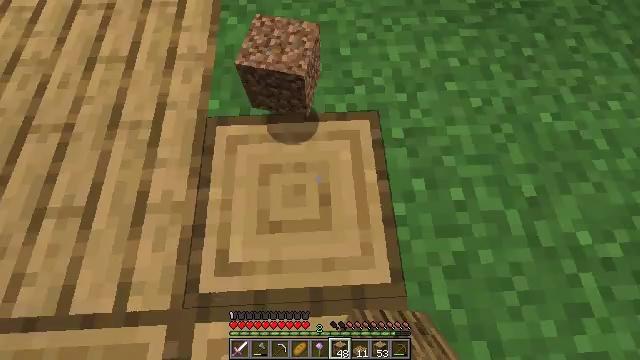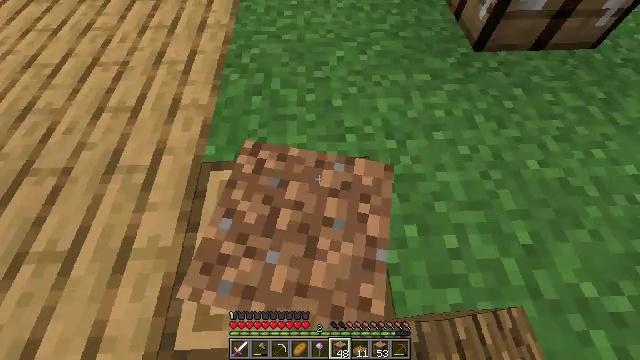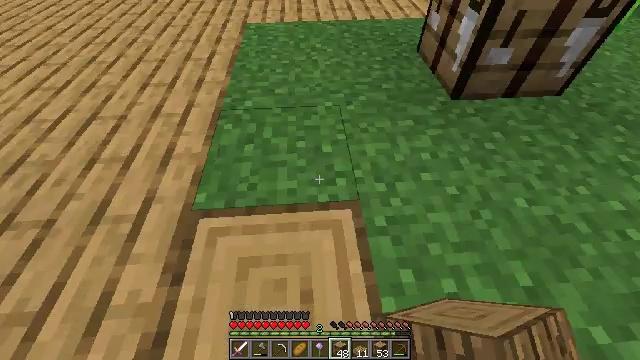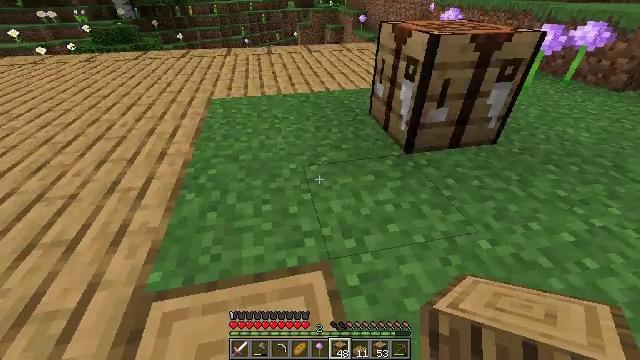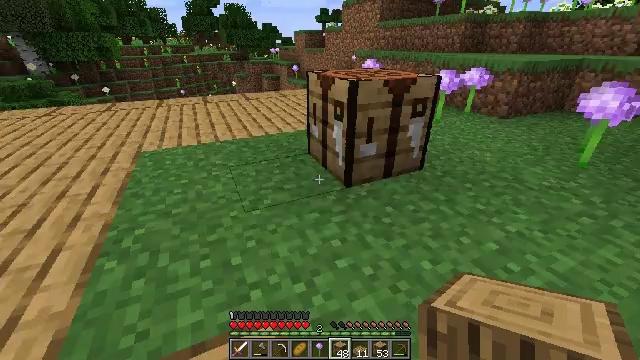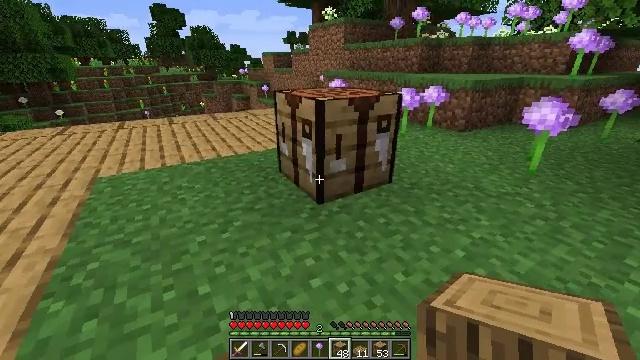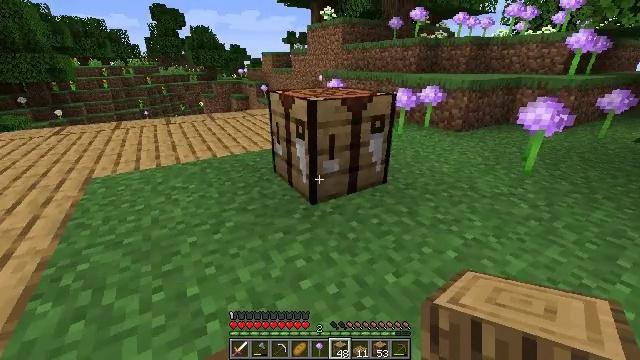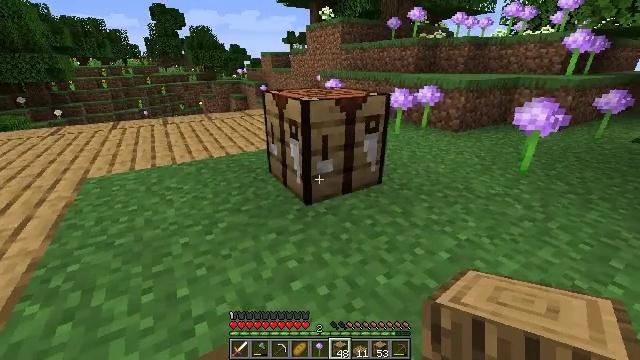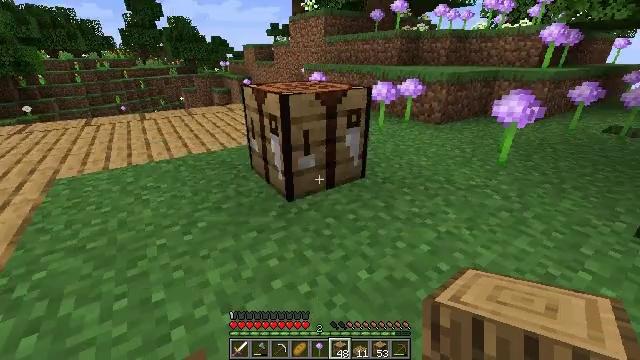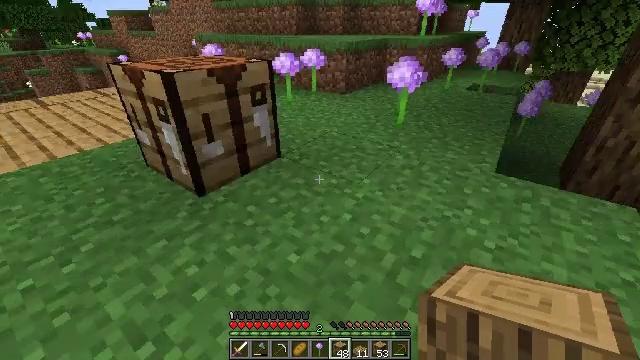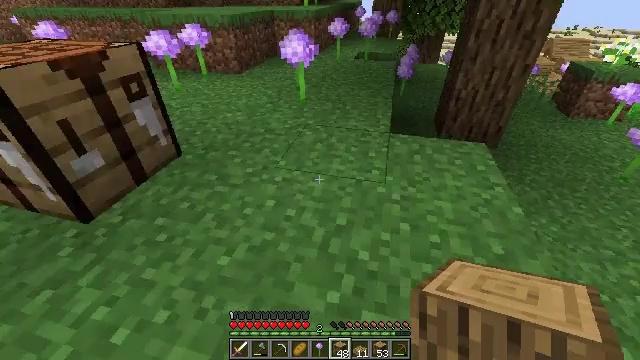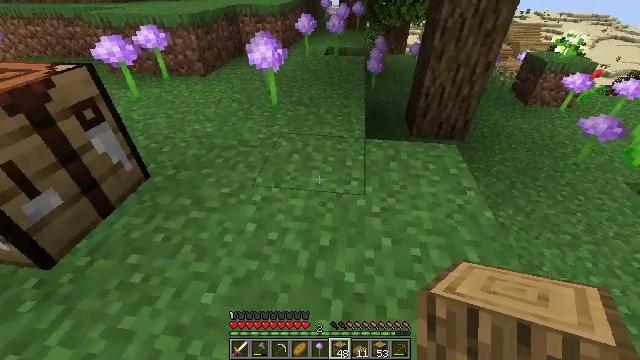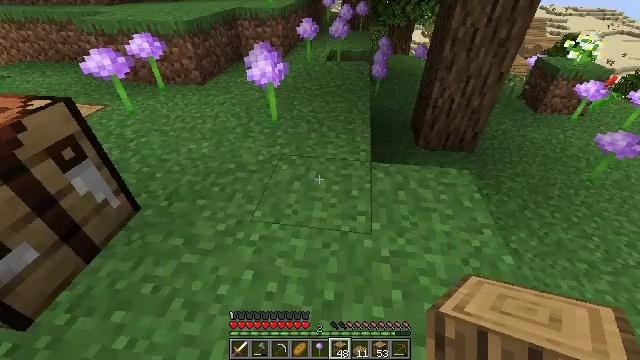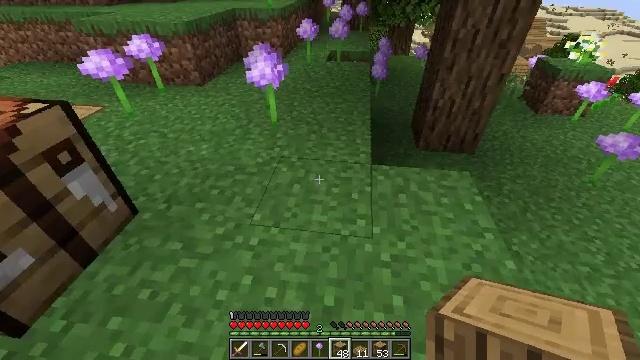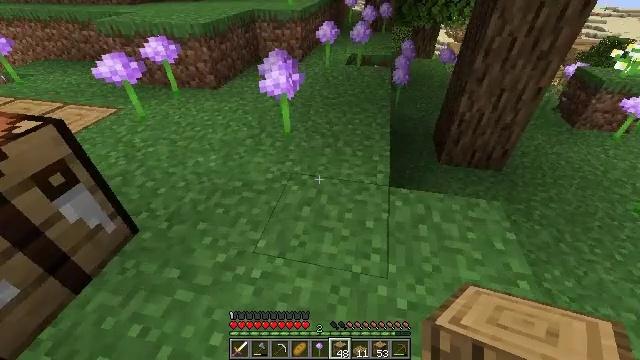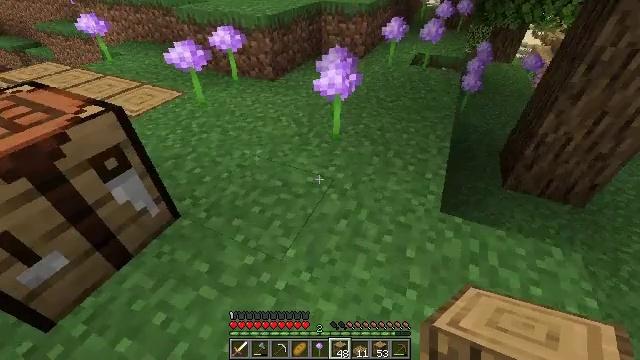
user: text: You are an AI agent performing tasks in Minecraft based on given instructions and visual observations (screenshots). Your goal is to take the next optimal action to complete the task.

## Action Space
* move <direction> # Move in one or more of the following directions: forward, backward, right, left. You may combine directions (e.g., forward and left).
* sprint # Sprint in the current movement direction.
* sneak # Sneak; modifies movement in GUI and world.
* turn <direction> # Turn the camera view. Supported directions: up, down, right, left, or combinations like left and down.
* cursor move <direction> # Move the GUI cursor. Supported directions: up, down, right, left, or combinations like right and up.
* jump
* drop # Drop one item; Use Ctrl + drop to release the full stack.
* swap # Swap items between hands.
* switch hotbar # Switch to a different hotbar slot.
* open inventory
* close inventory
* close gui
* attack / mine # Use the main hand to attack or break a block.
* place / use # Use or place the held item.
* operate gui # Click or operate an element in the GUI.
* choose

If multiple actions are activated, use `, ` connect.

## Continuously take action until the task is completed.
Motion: motion action
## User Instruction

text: Mine the allium flower.
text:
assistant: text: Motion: move right, sneak, turn up
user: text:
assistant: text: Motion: move right, sneak, turn right and up
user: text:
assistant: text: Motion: move right, sneak, turn right and up
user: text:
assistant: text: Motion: move right, sneak, turn right and up
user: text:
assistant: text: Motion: move right, sneak, turn right and up
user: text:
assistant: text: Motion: move right, sneak
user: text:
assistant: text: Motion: move forward and move right, sneak
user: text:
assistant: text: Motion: move forward, sneak, turn right and down
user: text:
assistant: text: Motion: move forward, turn right and down
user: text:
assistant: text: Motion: move forward, turn right and down
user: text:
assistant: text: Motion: move forward, turn right and down
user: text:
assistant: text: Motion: move forward
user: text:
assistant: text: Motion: move forward
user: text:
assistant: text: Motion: move forward, turn left
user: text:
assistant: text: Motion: move forward, turn left and down
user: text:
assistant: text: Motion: move forward, turn left and down
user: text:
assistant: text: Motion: move forward, turn left and up
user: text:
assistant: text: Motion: move forward, turn left
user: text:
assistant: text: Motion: move forward, turn up
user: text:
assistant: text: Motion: move forward
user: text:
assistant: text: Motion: move forward
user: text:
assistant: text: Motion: move forward
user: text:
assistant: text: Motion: move forward
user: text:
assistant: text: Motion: move forward and move right, turn right and down
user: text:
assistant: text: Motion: move forward and move right, turn down
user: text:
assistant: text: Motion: move forward and move right, turn left and down
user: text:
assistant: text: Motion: move forward and move right, turn left and down
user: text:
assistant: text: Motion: move forward and move right, turn left and down
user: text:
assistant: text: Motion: move forward and move right, turn left and down
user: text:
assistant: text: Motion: move forward and move right